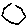
Label: hexagon